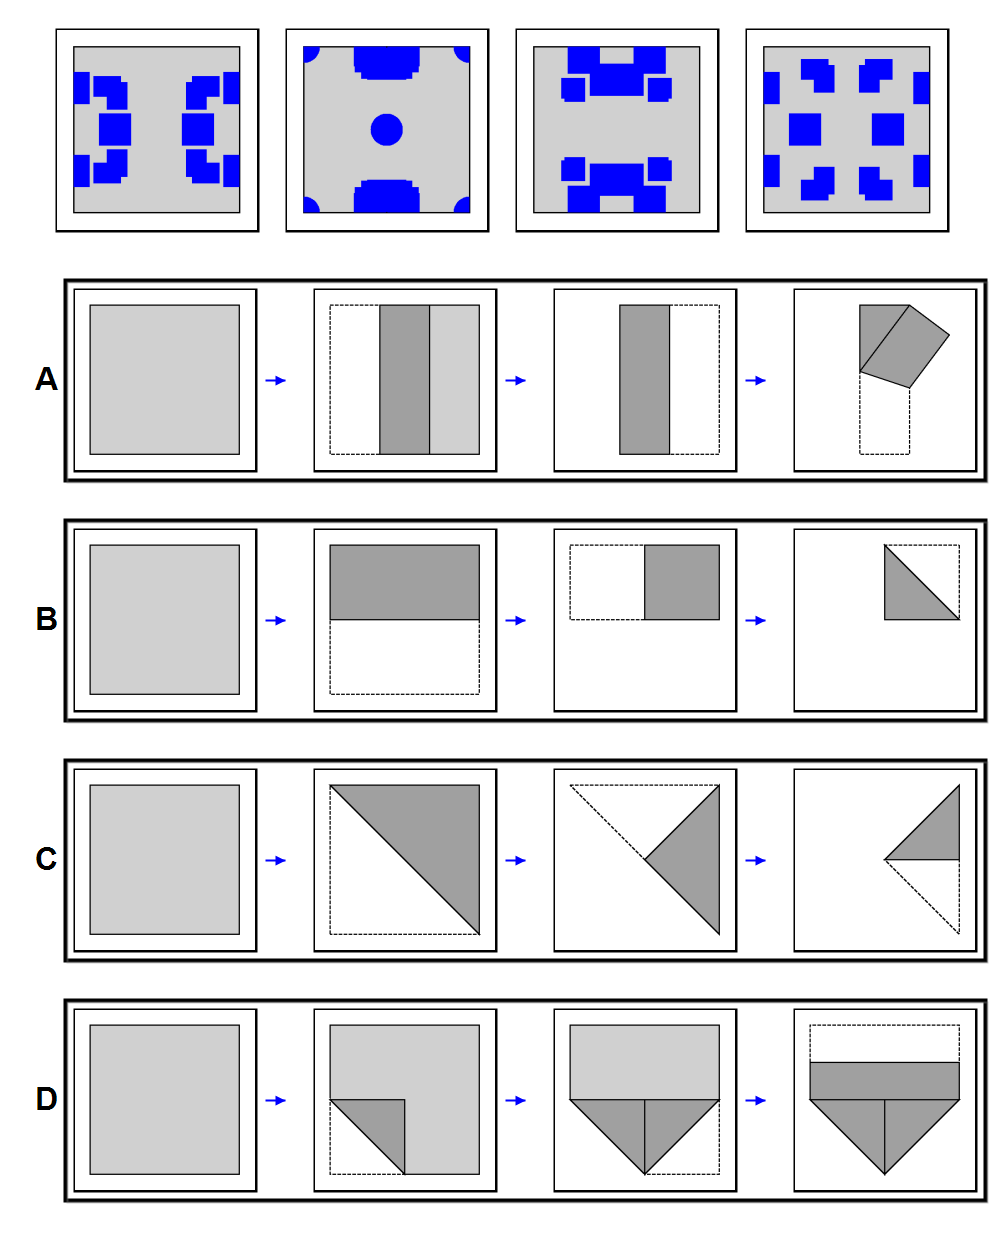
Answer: B